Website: crate-barrel
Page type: newsletter-management
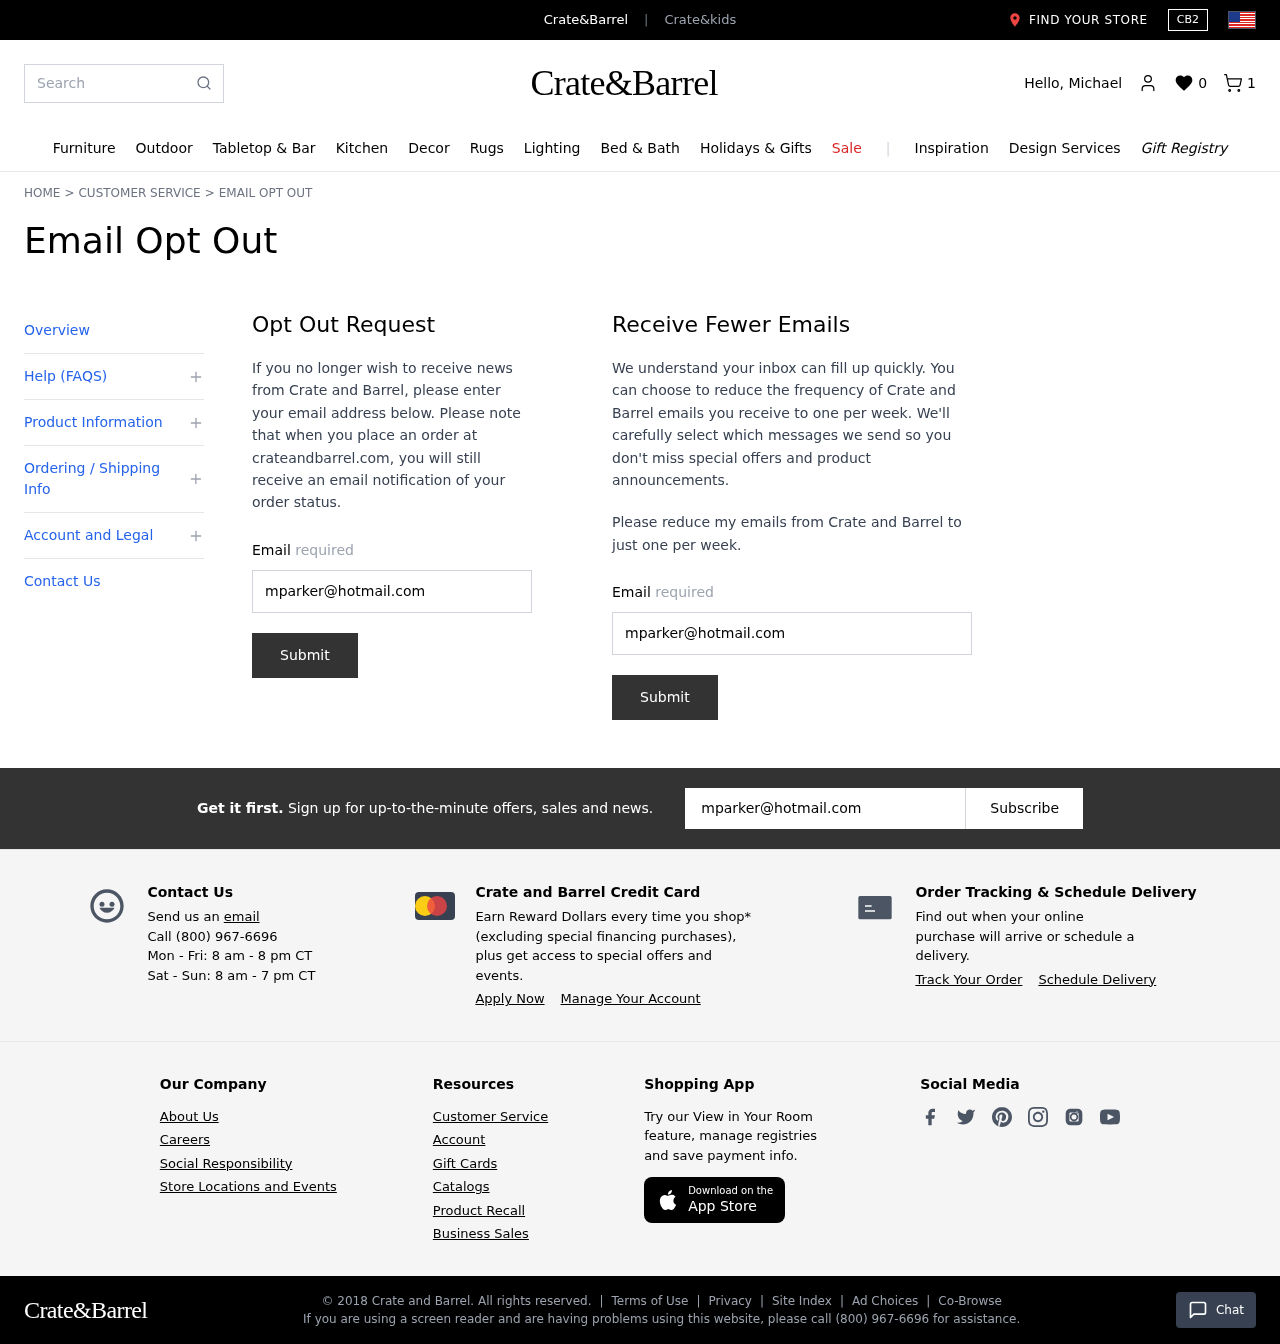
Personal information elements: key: PII_EMAIL
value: mparker@hotmail.com
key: PII_EMAIL2
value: mparker@hotmail.com
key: PII_EMAIL3
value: mparker@hotmail.com
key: PII_FIRSTNAME
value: Michael
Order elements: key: ORDER_NUM_ITEMS
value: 1
Search elements: key: HEADER_SEARCH
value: Search
Other elements: key: WISHLIST_COUNT
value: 0